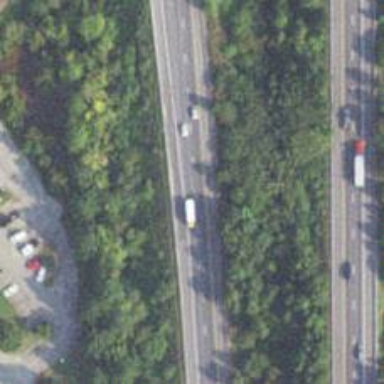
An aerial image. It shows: View of motorway.